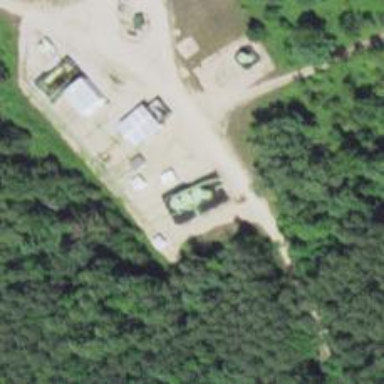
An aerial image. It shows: Storage tank that is man-made.